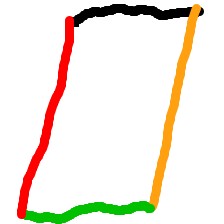
Shape: parallelogram